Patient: sex M, age 43
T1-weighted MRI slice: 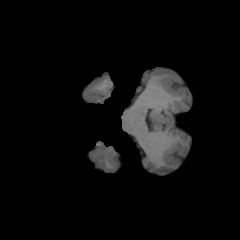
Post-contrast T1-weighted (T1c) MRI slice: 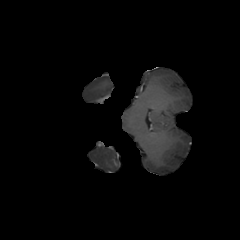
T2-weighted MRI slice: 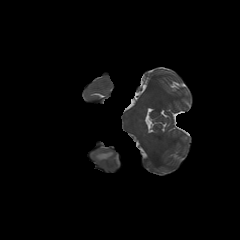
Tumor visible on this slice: yes
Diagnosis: Glioblastoma, IDH-wildtype
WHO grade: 4